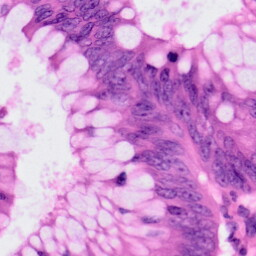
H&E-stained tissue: Colon